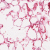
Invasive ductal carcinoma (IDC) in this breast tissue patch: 0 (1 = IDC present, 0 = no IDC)